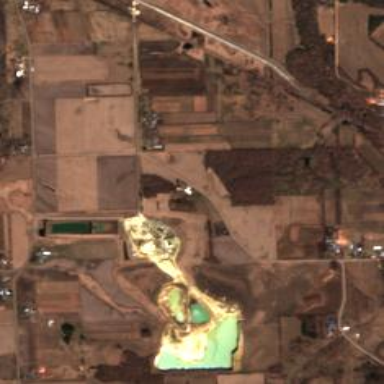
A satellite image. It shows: Quarry area.